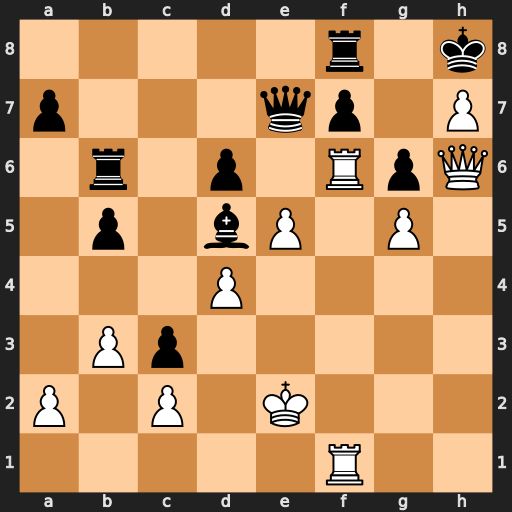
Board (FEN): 5r1k/p3qp1P/1r1p1RpQ/1p1bP1P1/3P4/1Pp5/P1P1K3/5R2
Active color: w
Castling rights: -
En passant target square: -
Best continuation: Rxg6 fxg6 Rxf8+ Qxf8 Qxf8+